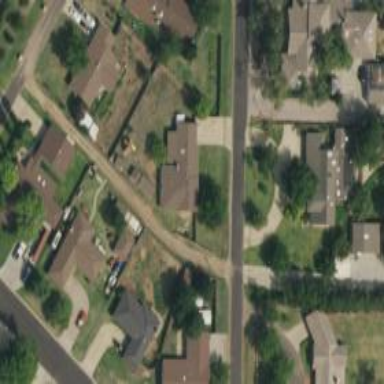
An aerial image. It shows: Alley classified as service road.